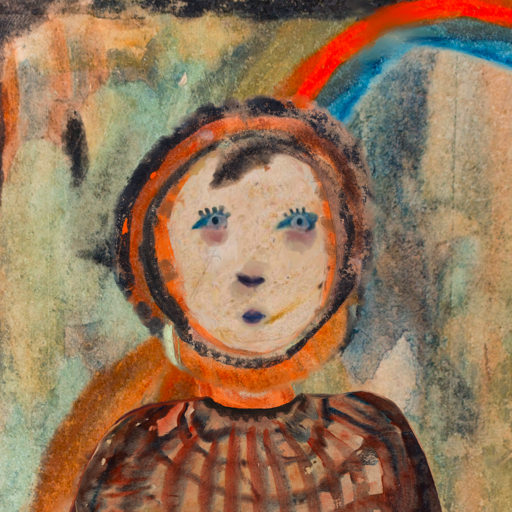
Background: Childish, Head And Neck Front: Rupkatha, Face Front: Hill_Girl, Bust: Orphan, Hair Front: Childish, Head Accessory: Blank, Second Necklace: Blank, Necklace: Blank, Baby: Blank